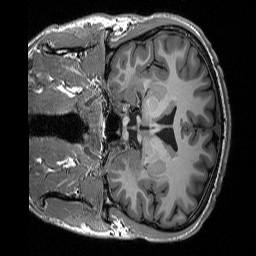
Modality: T1w
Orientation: coronal
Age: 23
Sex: male
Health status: healthy
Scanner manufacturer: siemens
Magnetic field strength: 3 T
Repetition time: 2.3 s
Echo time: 0.00298 s